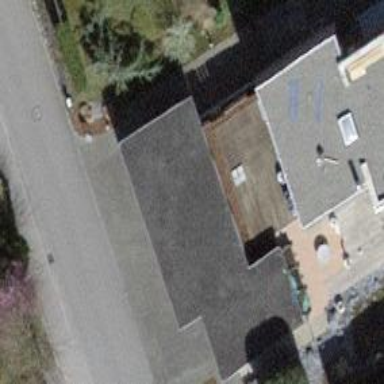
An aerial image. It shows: View of roof of building.